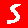
Digit: 5